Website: home-depot
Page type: delivery-shipping
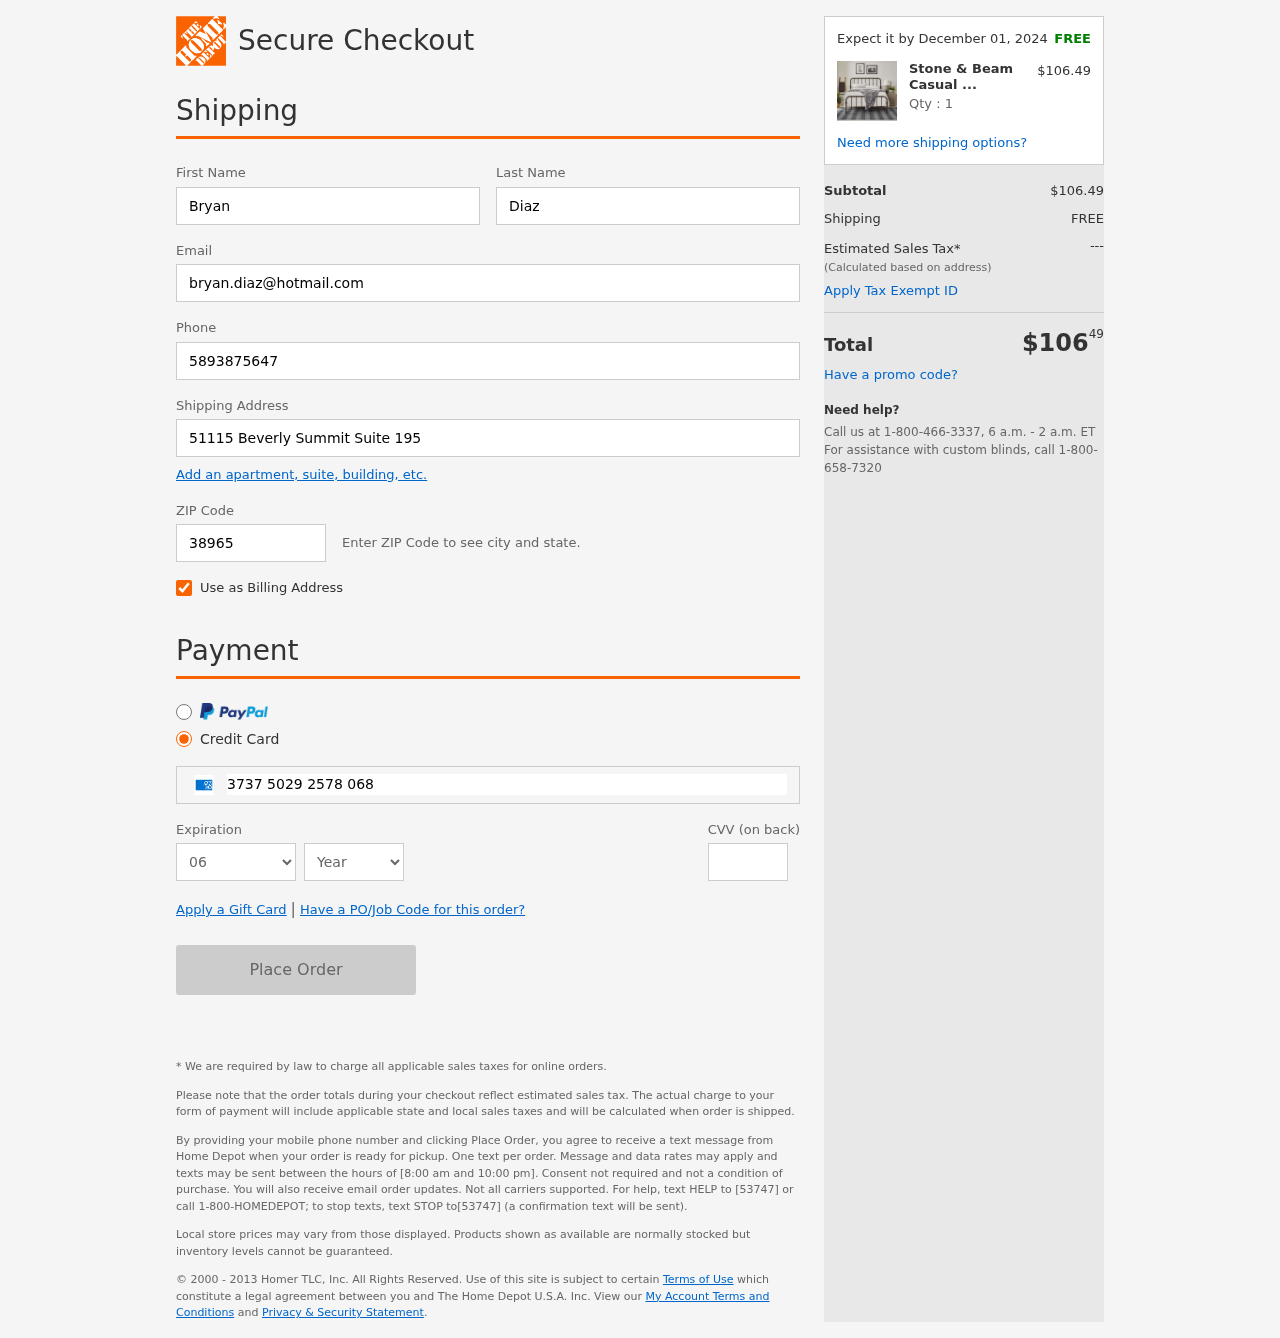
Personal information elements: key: PII_CARD_CVV
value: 5387
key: PII_CARD_EXPIRY_MONTH
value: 06
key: PII_CARD_EXPIRY_YEAR
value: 30
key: PII_CARD_NUMBER
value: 3737 5029 2578 068
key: PII_EMAIL
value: bryan.diaz@hotmail.com
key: PII_FIRSTNAME
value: Bryan
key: PII_LASTNAME
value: Diaz
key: PII_PHONE
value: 5893875647
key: PII_POSTCODE
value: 38965
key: PII_STREET
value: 51115 Beverly Summit Suite 195
Product elements: key: PRODUCT1_NAME
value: Stone & Beam Casual Plaid Rug
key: PRODUCT1_PRICE
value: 106.49
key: PRODUCT1_QUANTITY
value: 1
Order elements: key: ORDER_DELIVERY_DATE
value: Expect it by December 01, 2024
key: ORDER_SUBTOTAL
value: $106.49
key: ORDER_SHIPPING_COST
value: FREE
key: ORDER_TOTAL
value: $10649